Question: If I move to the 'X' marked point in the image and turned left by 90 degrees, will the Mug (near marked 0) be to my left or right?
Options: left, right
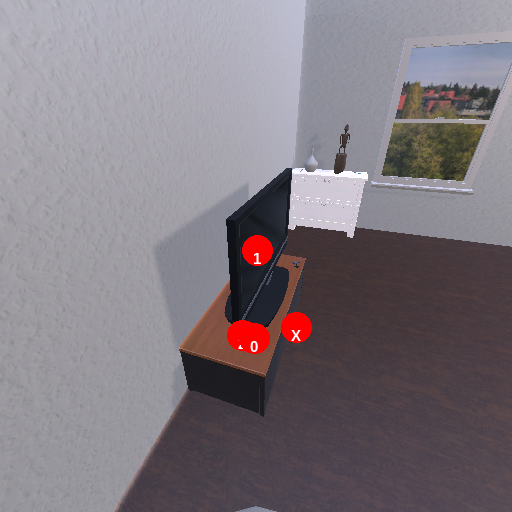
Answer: left